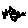
Label: bird